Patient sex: M
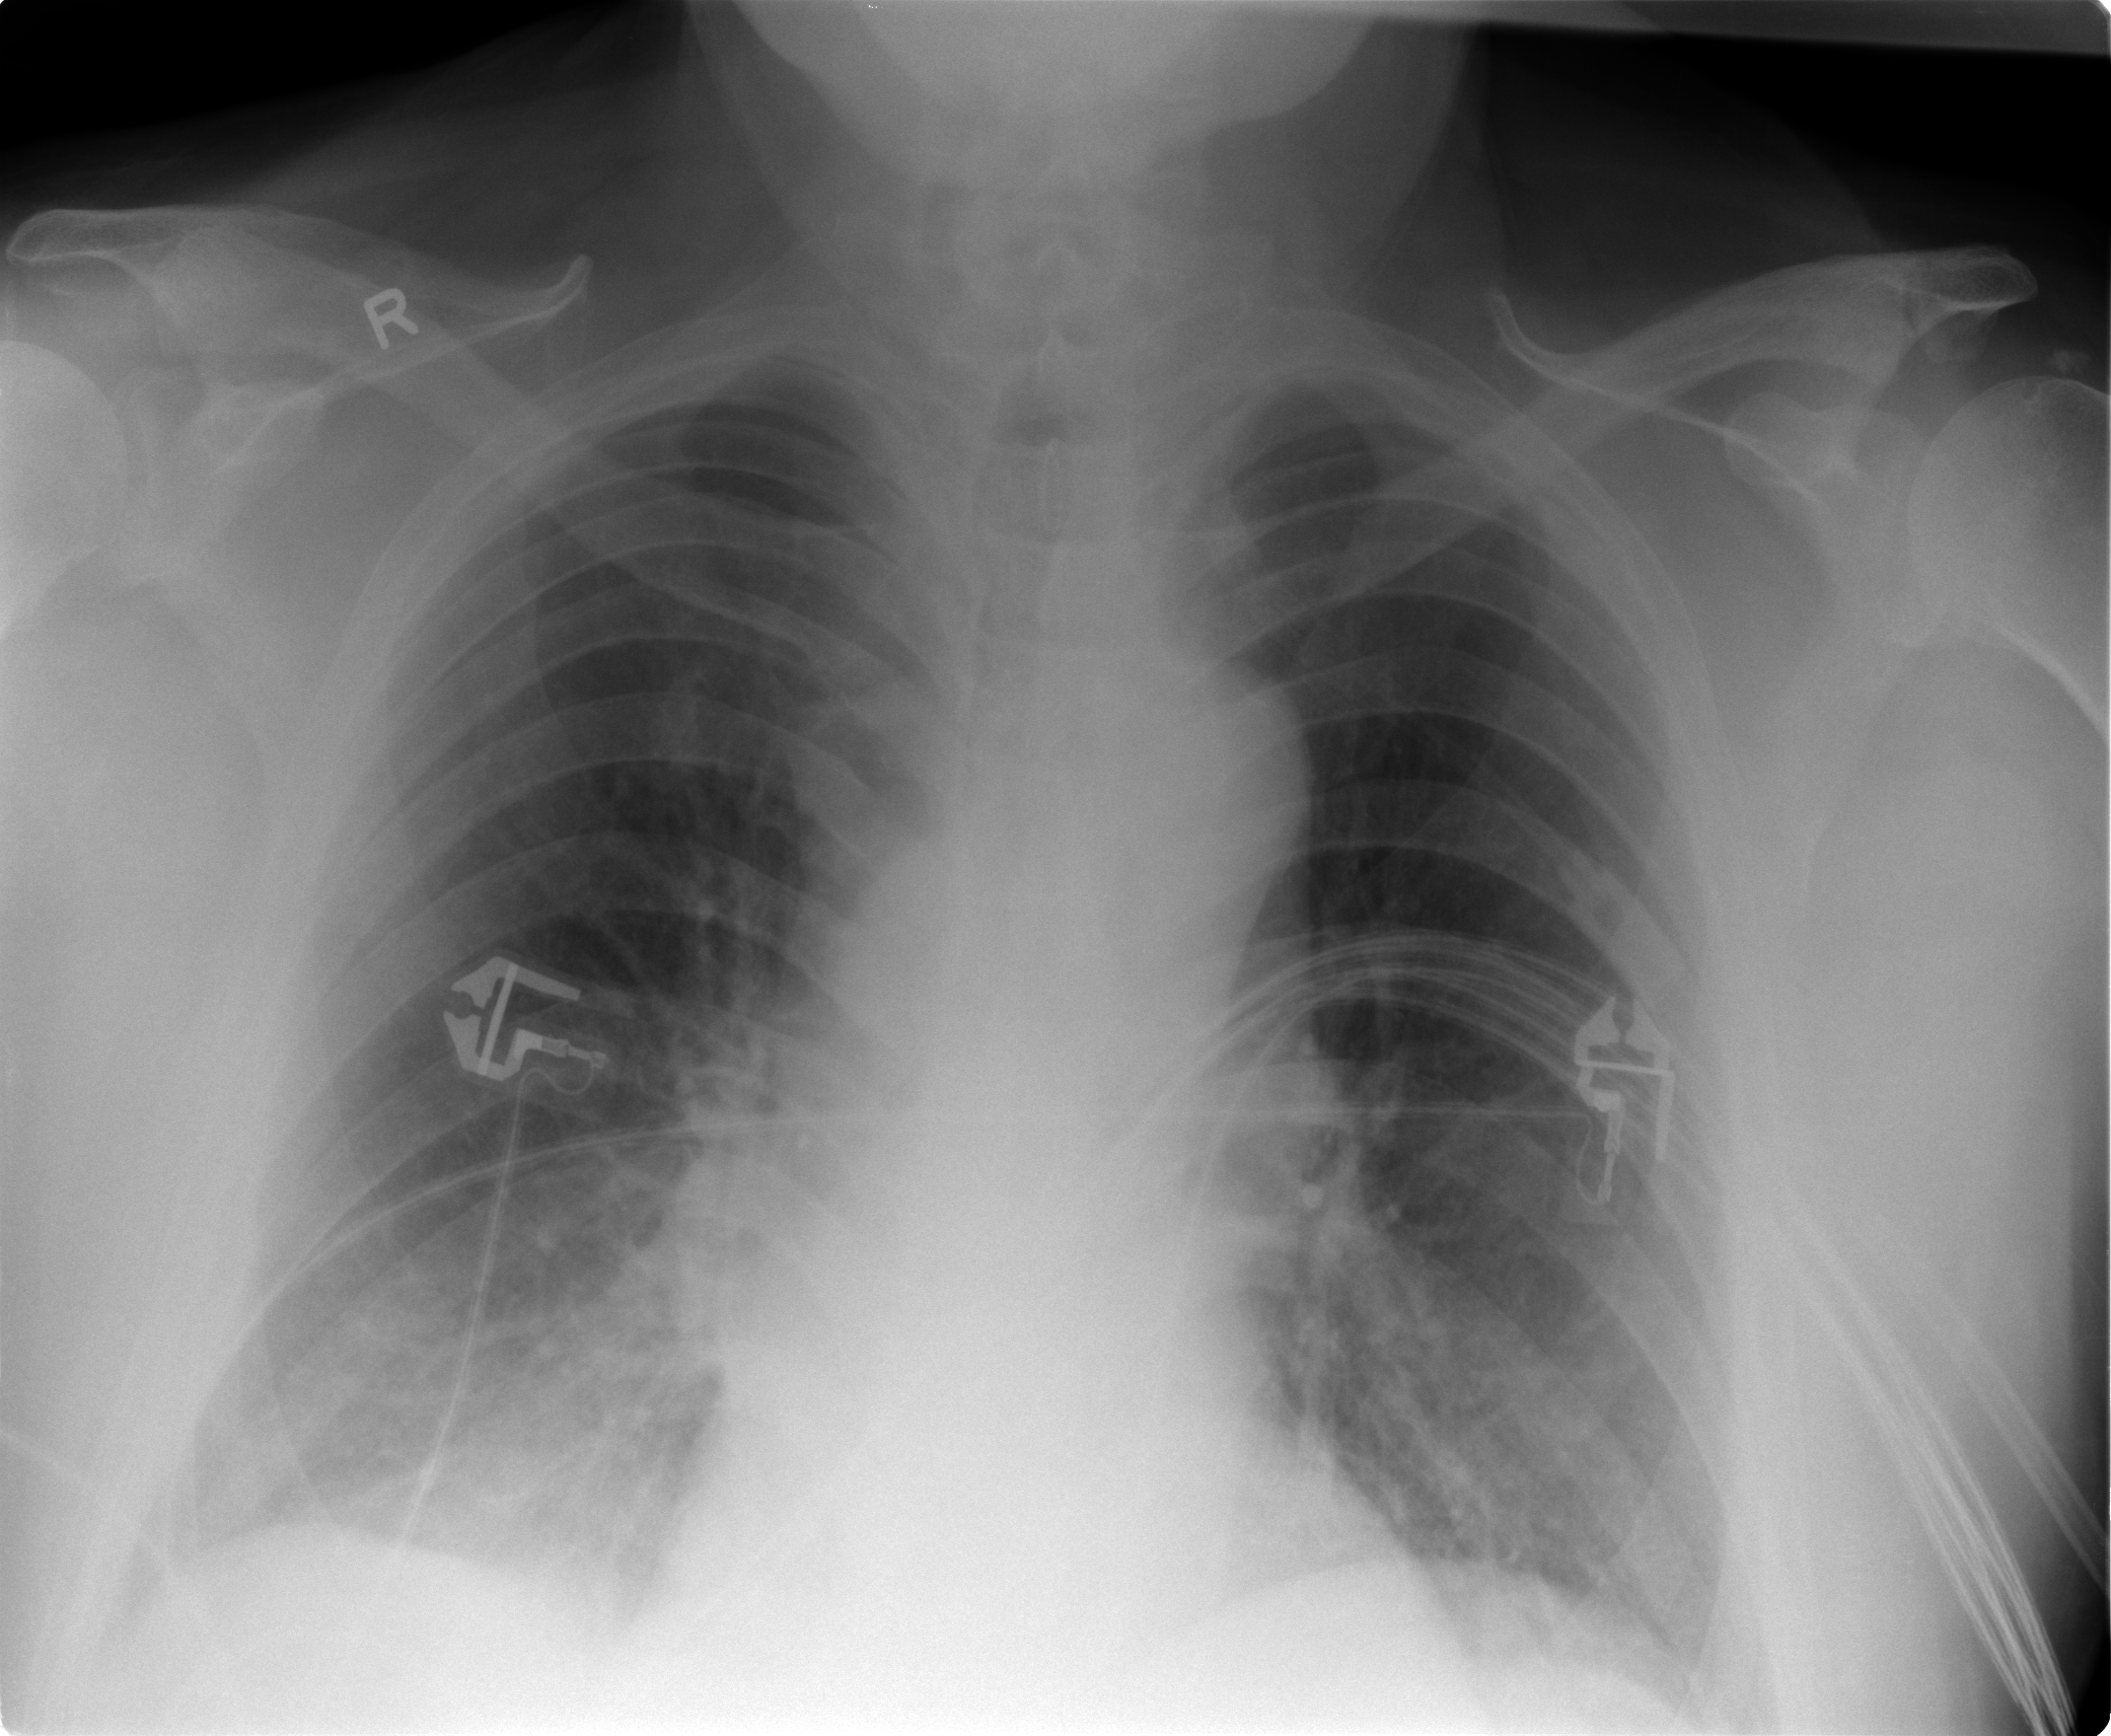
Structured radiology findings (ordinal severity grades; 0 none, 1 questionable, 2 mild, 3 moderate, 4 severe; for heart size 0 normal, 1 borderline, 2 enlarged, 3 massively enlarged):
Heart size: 0
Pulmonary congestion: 0
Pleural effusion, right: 2
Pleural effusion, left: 1
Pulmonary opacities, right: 2
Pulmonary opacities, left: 0
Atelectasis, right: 2
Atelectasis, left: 2